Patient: sex M, age 78
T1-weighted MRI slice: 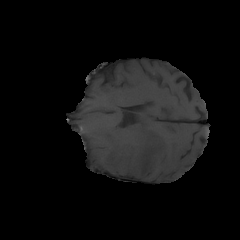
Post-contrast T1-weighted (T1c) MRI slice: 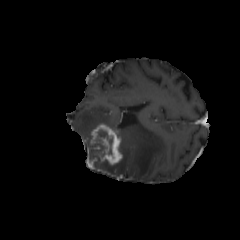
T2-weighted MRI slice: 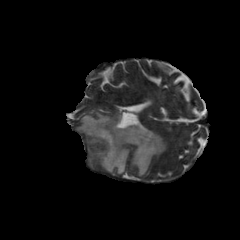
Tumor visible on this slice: yes
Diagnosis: Glioblastoma, IDH-wildtype
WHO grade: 4